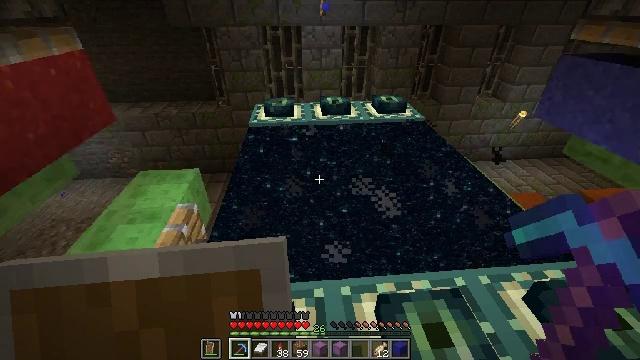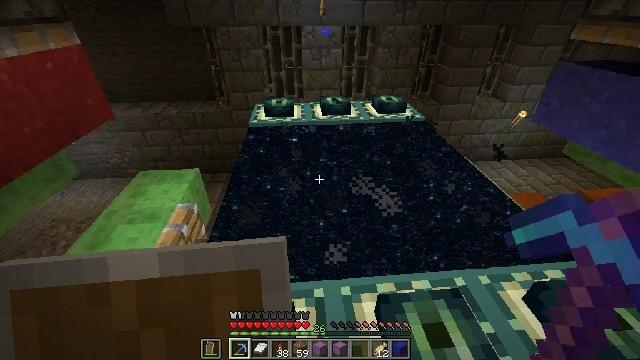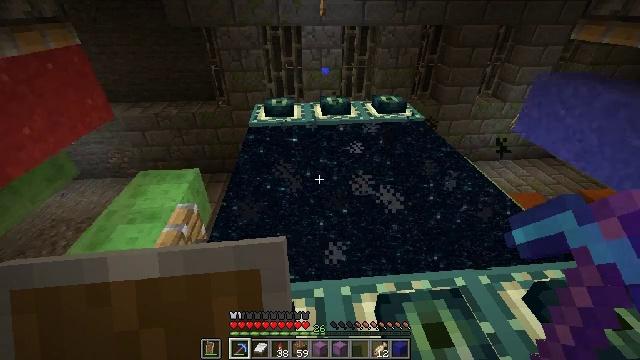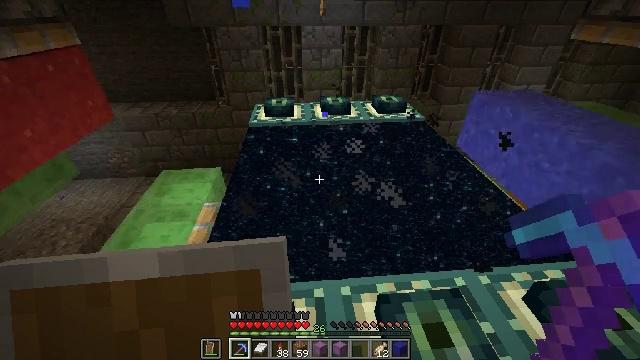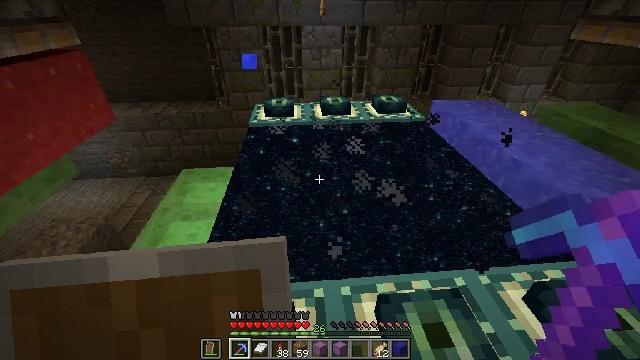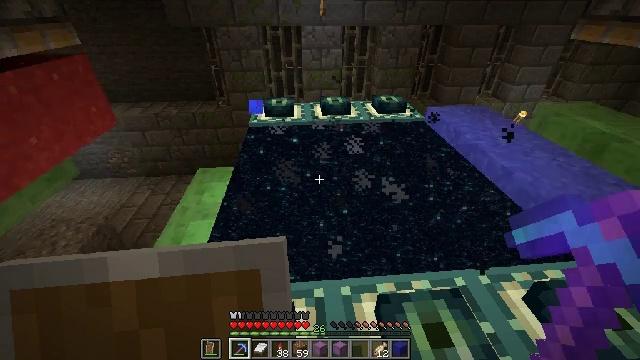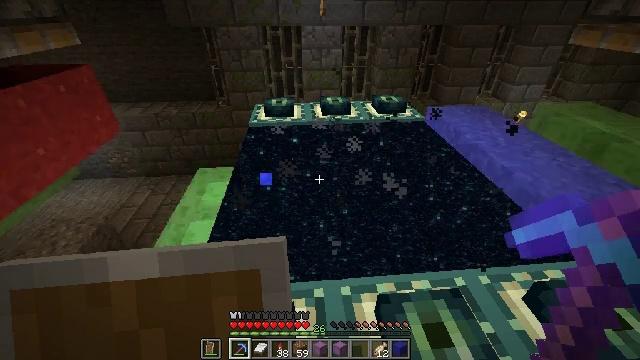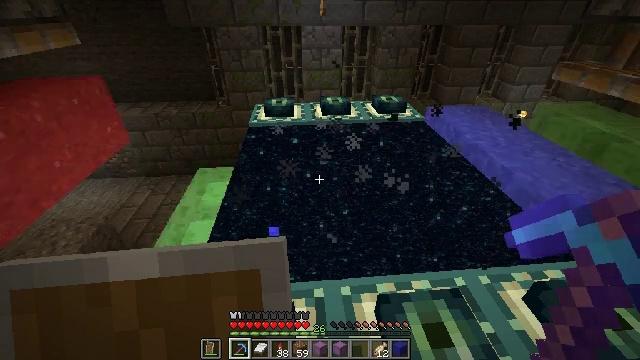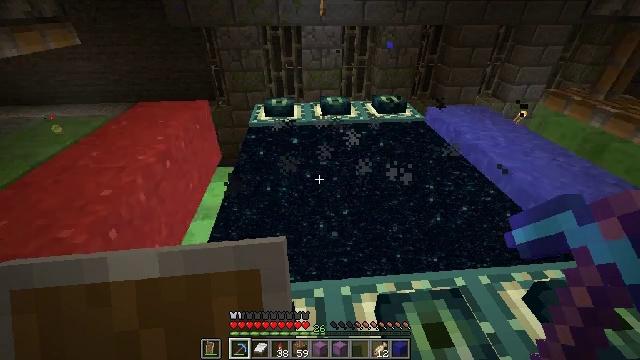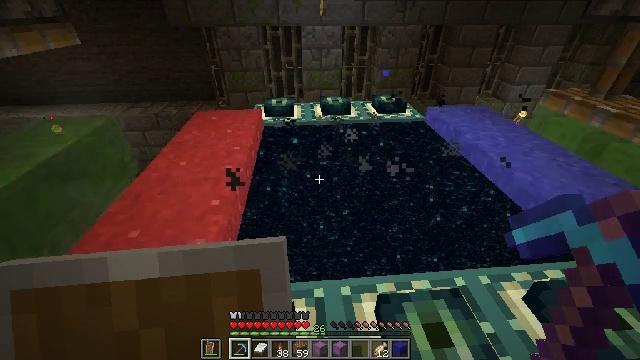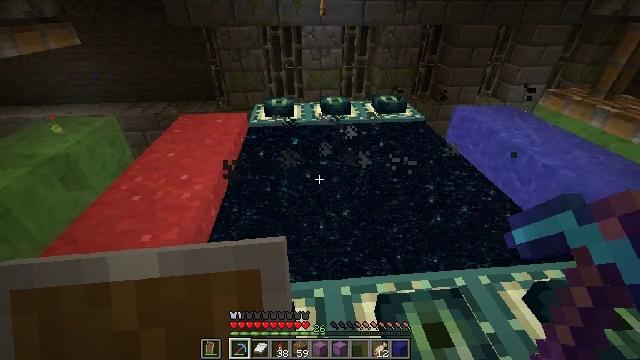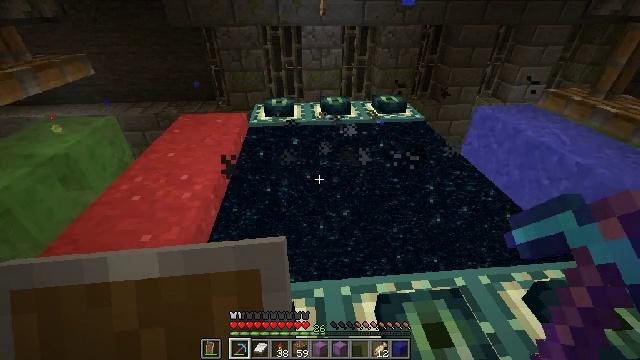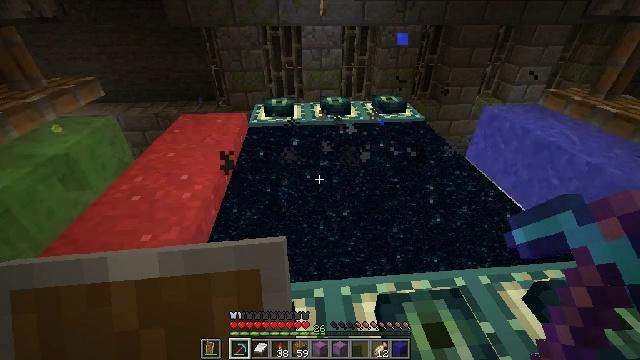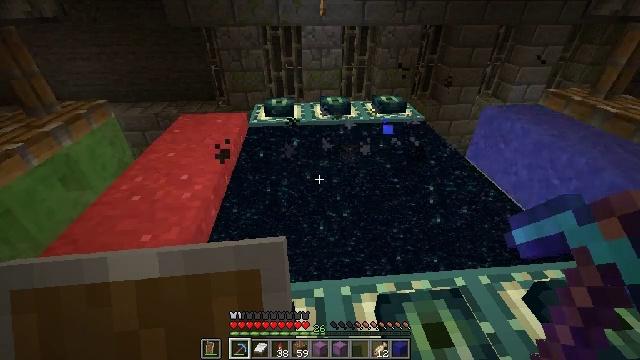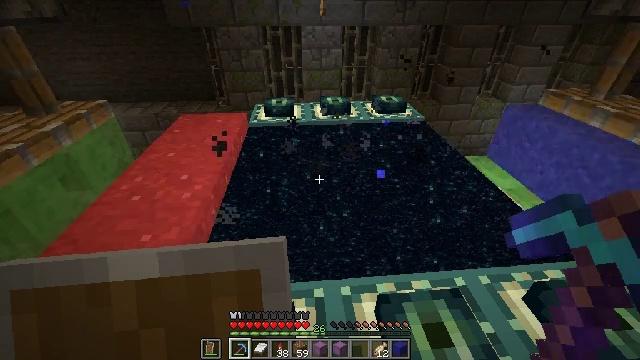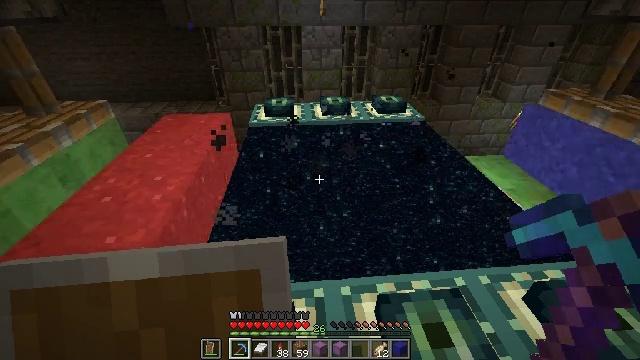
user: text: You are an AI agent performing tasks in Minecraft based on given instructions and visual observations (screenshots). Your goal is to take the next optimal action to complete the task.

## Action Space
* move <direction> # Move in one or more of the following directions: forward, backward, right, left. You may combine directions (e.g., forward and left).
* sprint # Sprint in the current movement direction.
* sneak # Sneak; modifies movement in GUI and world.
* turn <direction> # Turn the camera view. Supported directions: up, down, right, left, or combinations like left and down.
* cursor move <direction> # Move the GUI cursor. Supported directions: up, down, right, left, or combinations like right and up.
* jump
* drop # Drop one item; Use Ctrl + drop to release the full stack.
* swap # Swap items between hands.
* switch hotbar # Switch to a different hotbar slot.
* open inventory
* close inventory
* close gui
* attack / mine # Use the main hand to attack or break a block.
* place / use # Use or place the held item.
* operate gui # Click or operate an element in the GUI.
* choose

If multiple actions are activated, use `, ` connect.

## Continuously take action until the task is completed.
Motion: motion action
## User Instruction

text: Dig up the blue concrete powder.
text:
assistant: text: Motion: no_op
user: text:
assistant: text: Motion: no_op
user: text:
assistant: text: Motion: no_op
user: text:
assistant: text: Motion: no_op
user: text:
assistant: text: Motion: no_op
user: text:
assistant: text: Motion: no_op
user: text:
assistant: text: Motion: no_op
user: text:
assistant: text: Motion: no_op
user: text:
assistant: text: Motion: no_op
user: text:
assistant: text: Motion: no_op
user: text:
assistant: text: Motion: no_op
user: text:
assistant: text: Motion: no_op
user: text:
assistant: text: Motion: no_op
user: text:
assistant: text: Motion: no_op
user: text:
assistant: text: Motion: no_op
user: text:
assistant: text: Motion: no_op
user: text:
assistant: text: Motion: no_op
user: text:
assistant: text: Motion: no_op
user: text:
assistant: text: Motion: no_op
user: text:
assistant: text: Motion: no_op
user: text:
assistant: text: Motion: no_op
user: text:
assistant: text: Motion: no_op
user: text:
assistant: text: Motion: no_op
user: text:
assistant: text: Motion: no_op
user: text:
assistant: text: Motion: no_op
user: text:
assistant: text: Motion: no_op
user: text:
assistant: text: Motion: no_op
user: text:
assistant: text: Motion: no_op
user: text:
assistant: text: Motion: no_op
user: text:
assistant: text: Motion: no_op